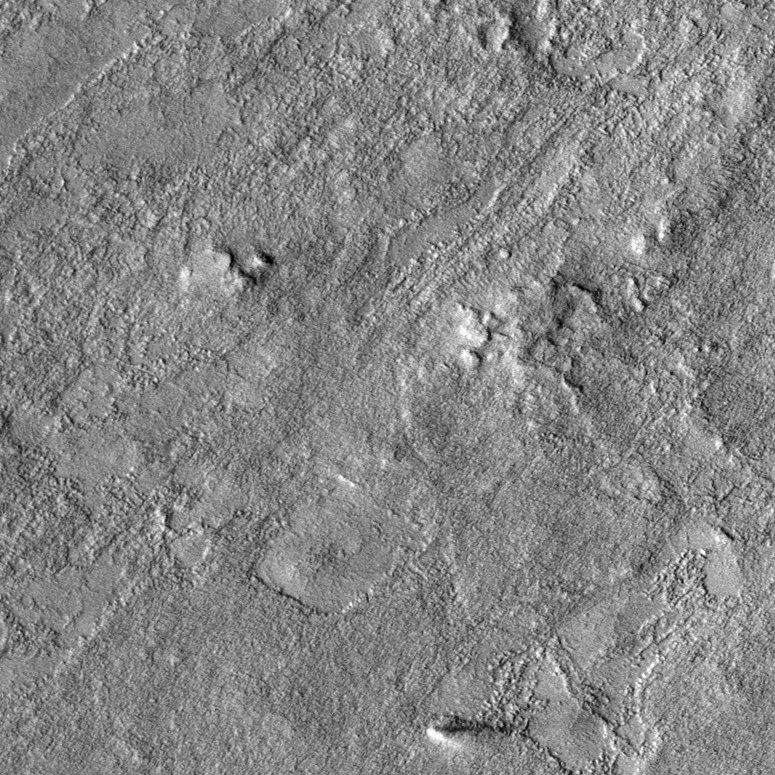
Label: dustdevil